Question: I am using readdir() in Ubuntu to display files and directories. The weird thing is readdir() displays some files starting with "dot", and some that end at ~ . But these files are not in my specified directory.
What are these files?
I was wondering when reading names of files, will these weird files will also be mentioned by d_name or not?

Regards
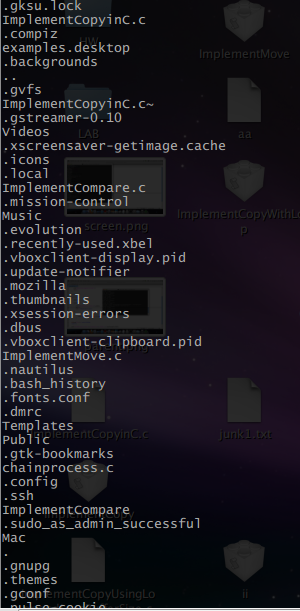
Answer: 'readdir' reads all files present within the folder, while 'ls' only list non-hidden files. Try to list your files with 'ls -a', and you will see those files.